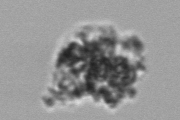
Label: detritus